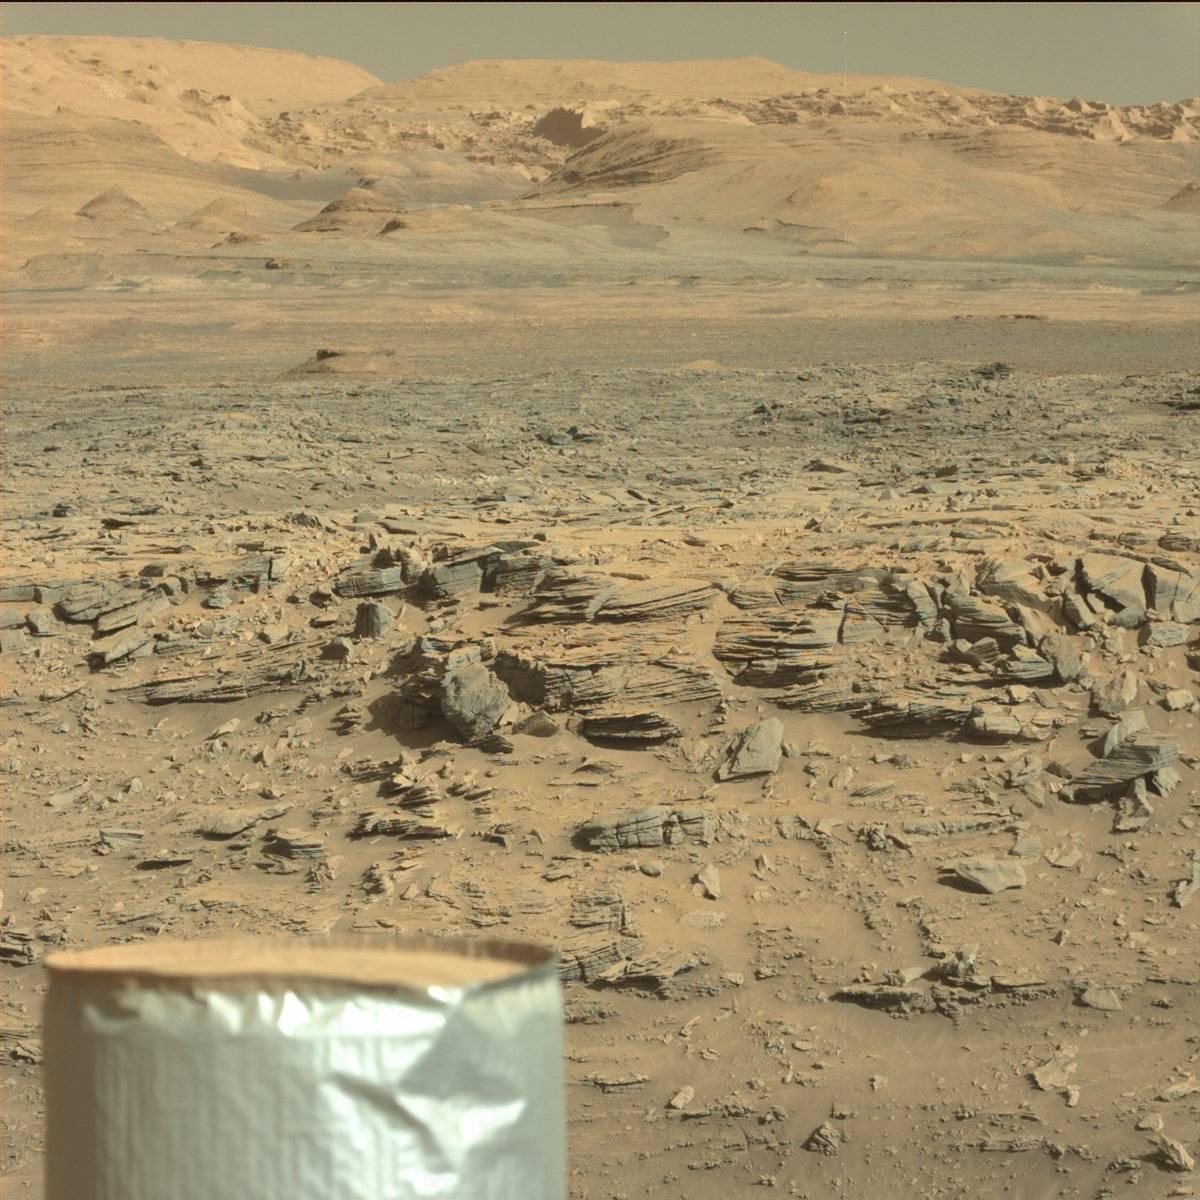
Terrain classes present: Bedrock, Ridge, Rover, Sand / Soil, Sky